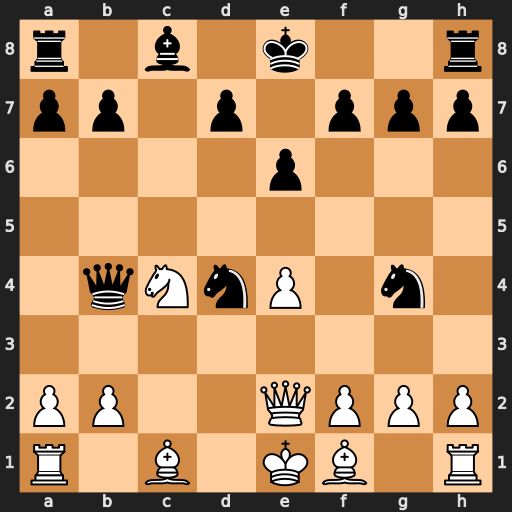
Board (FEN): r1b1k2r/pp1p1ppp/4p3/8/1qNnP1n1/8/PP2QPPP/R1B1KB1R
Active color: w
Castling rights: KQkq
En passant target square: -
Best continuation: Bd2 Nxe2 Bxb4